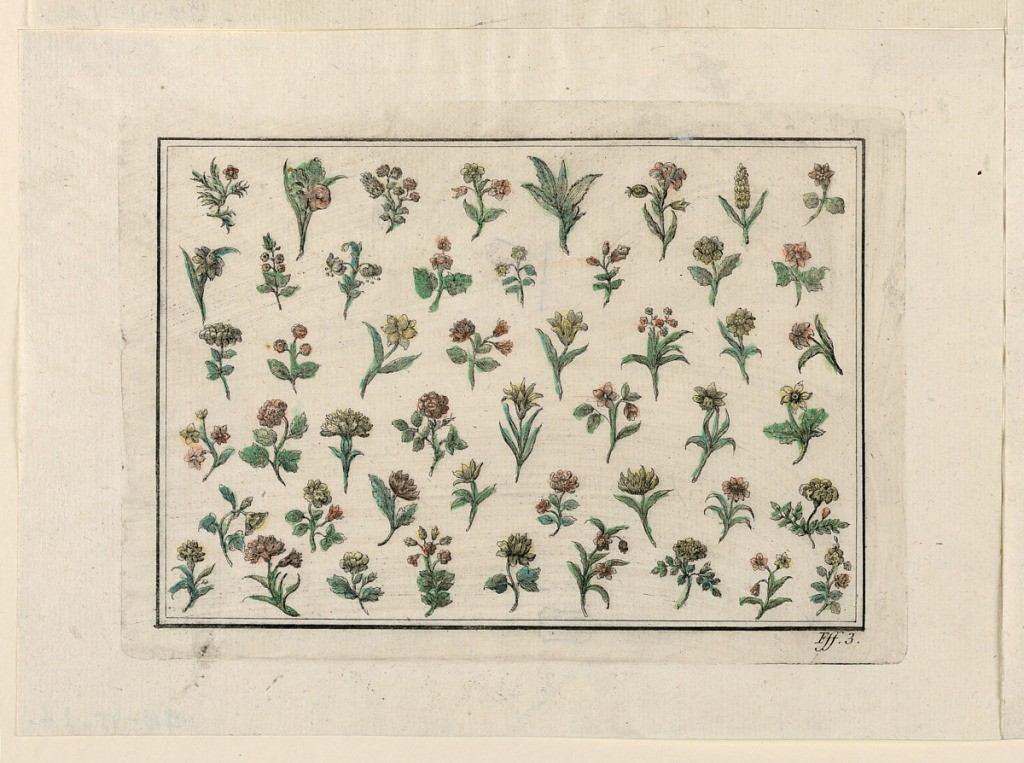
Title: Flowers
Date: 1775-1800
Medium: Hand colored engraving, brush and red, green, and yellow watercolor on paper
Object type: Print
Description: Forty-nine branches with flowers, disposed in six lines. Two bordering lines, engraved.